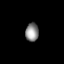
Tissue: lung
Cell type: Myeloid cells
Senescence score: 0.6644
Nuclear area (px): 232
Mean DAPI intensity: 142.504